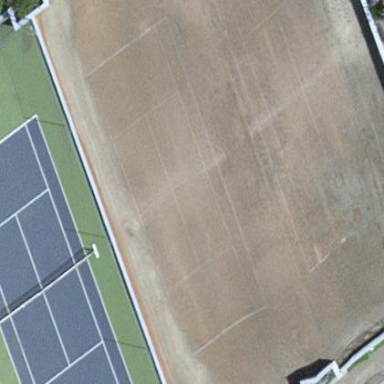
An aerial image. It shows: Tennis court on pitch designated for leisure land.